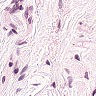
Metastatic tissue present: no